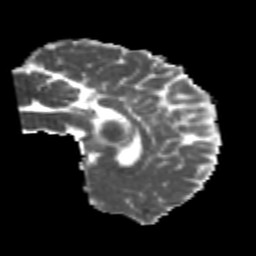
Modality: MD
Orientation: sagittal
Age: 23
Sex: male
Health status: healthy
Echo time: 0.074 s